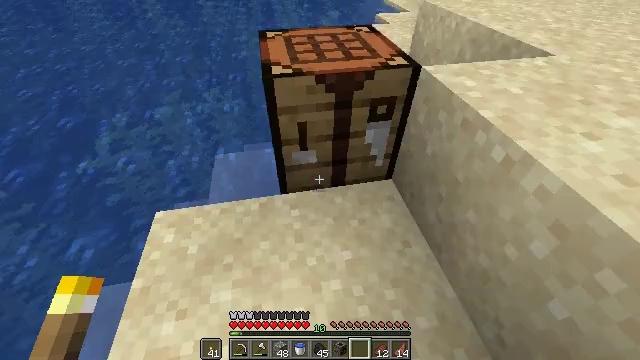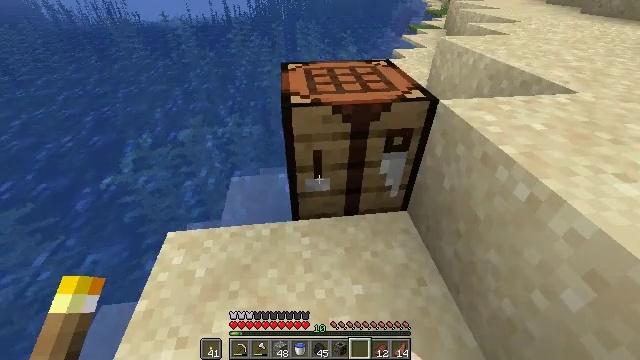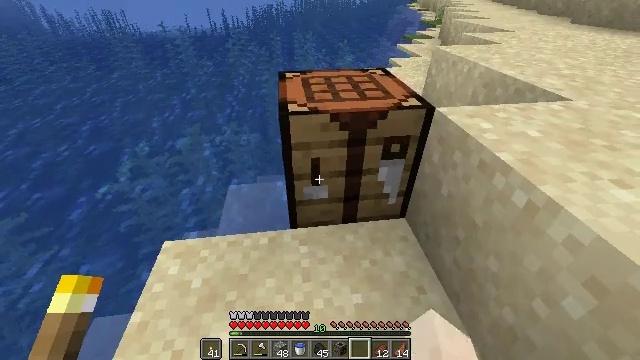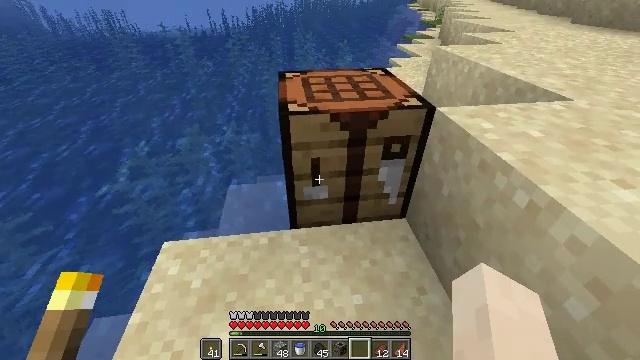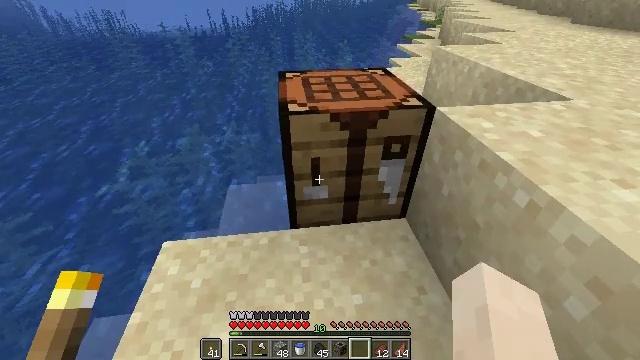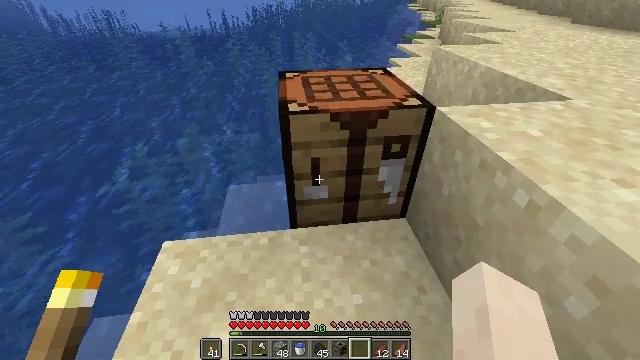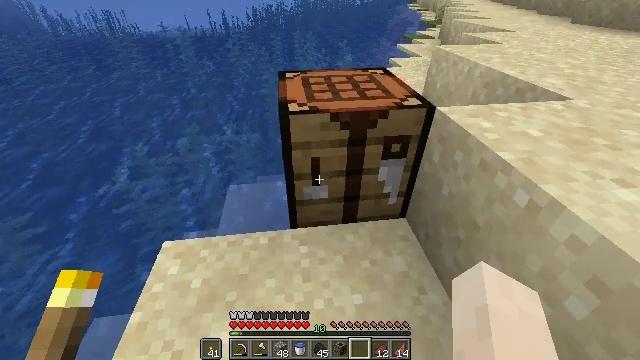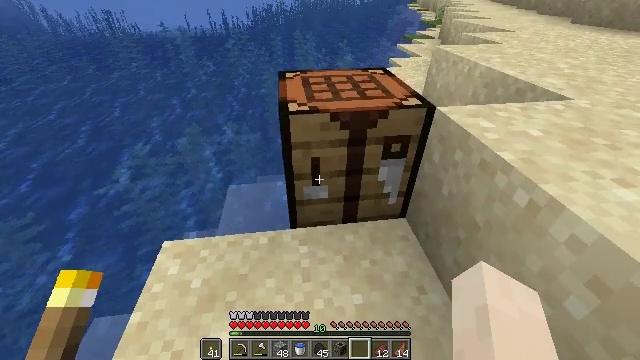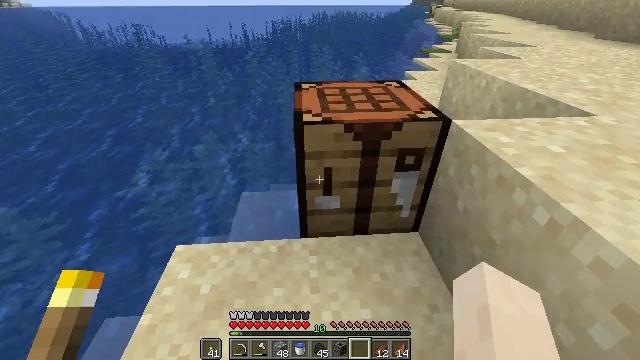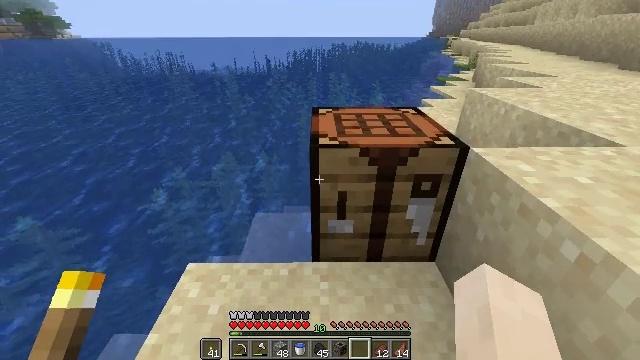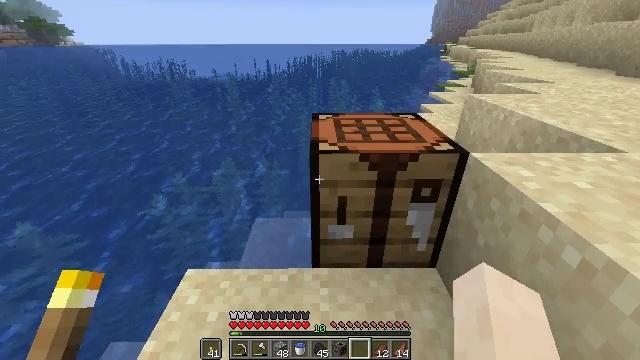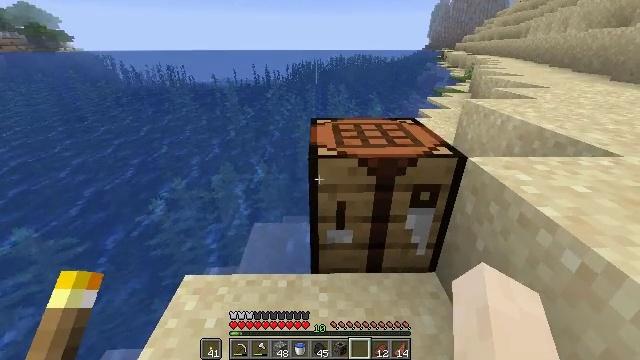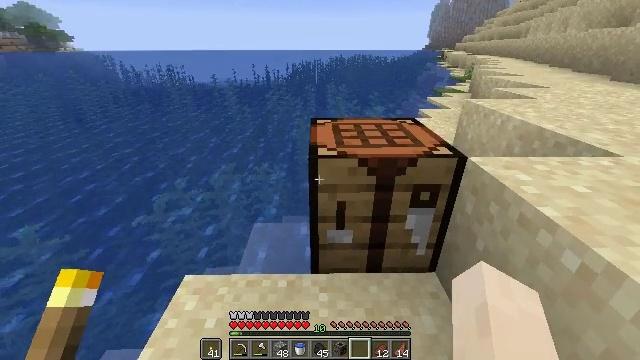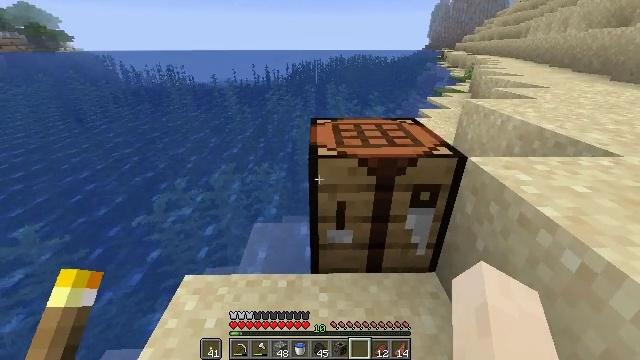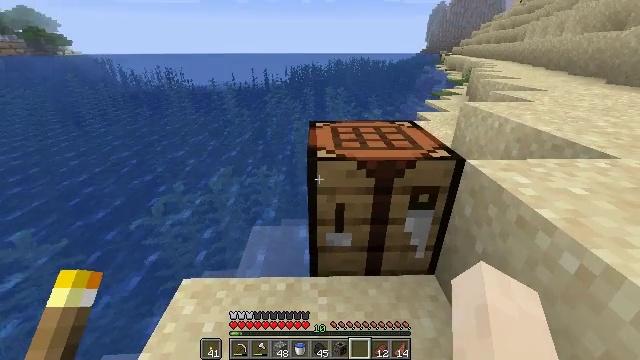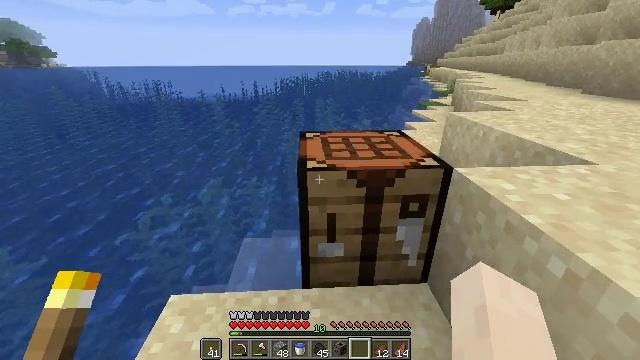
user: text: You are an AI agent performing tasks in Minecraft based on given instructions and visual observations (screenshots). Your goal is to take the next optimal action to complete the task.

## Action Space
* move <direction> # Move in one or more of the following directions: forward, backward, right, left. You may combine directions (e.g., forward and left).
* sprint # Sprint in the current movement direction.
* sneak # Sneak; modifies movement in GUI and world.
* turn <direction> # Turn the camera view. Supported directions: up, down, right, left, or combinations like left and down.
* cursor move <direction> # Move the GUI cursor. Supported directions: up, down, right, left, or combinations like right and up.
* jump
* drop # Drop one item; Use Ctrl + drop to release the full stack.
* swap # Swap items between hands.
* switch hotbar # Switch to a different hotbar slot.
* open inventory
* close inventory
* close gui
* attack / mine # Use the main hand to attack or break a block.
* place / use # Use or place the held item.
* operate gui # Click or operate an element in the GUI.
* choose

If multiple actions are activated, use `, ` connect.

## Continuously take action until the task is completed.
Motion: motion action
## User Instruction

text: Form a jungle boat in the crafting table.
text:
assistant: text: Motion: turn left and up
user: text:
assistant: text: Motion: turn up
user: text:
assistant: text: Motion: no_op
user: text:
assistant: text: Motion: no_op
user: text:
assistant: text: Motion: no_op
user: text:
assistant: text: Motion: no_op
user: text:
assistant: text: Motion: no_op
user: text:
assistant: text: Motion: turn left and up
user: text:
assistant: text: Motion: turn left and up
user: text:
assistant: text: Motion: turn up
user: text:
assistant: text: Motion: turn up
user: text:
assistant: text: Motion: no_op
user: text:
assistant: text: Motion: no_op
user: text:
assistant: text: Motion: no_op
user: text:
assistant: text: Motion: turn right and up
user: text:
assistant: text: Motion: turn right and up
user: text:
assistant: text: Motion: turn right and up
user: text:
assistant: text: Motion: no_op
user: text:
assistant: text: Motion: no_op
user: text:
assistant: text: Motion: move forward
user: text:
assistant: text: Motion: move forward, turn right and down
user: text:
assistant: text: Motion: move forward, turn right and down
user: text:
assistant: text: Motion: turn right and down
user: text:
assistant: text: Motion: turn down
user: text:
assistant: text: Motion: no_op
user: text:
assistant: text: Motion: no_op
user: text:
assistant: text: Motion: open inventory
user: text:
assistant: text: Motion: open inventory
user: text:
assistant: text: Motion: open inventory
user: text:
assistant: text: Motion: no_op